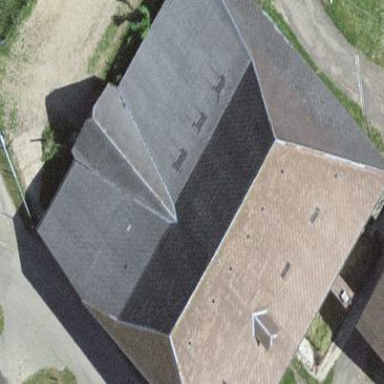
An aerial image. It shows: Barn.